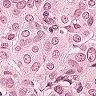
Metastatic tissue present: yes